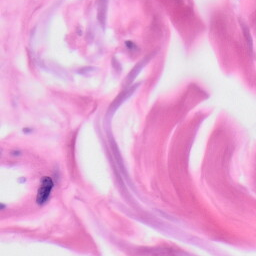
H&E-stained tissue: Skin